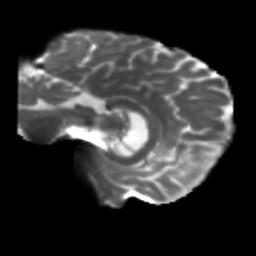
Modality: T2w
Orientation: sagittal
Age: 58
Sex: female
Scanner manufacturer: siemens
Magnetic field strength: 3 T
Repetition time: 5.25 s
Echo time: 0.08 s